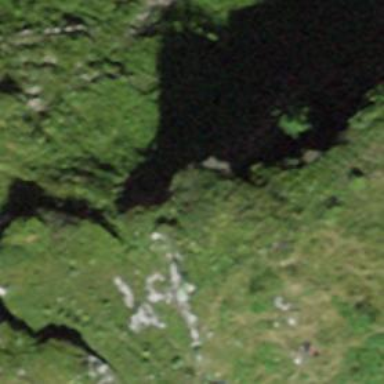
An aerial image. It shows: Natural cliff.